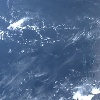
Label: water